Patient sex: M
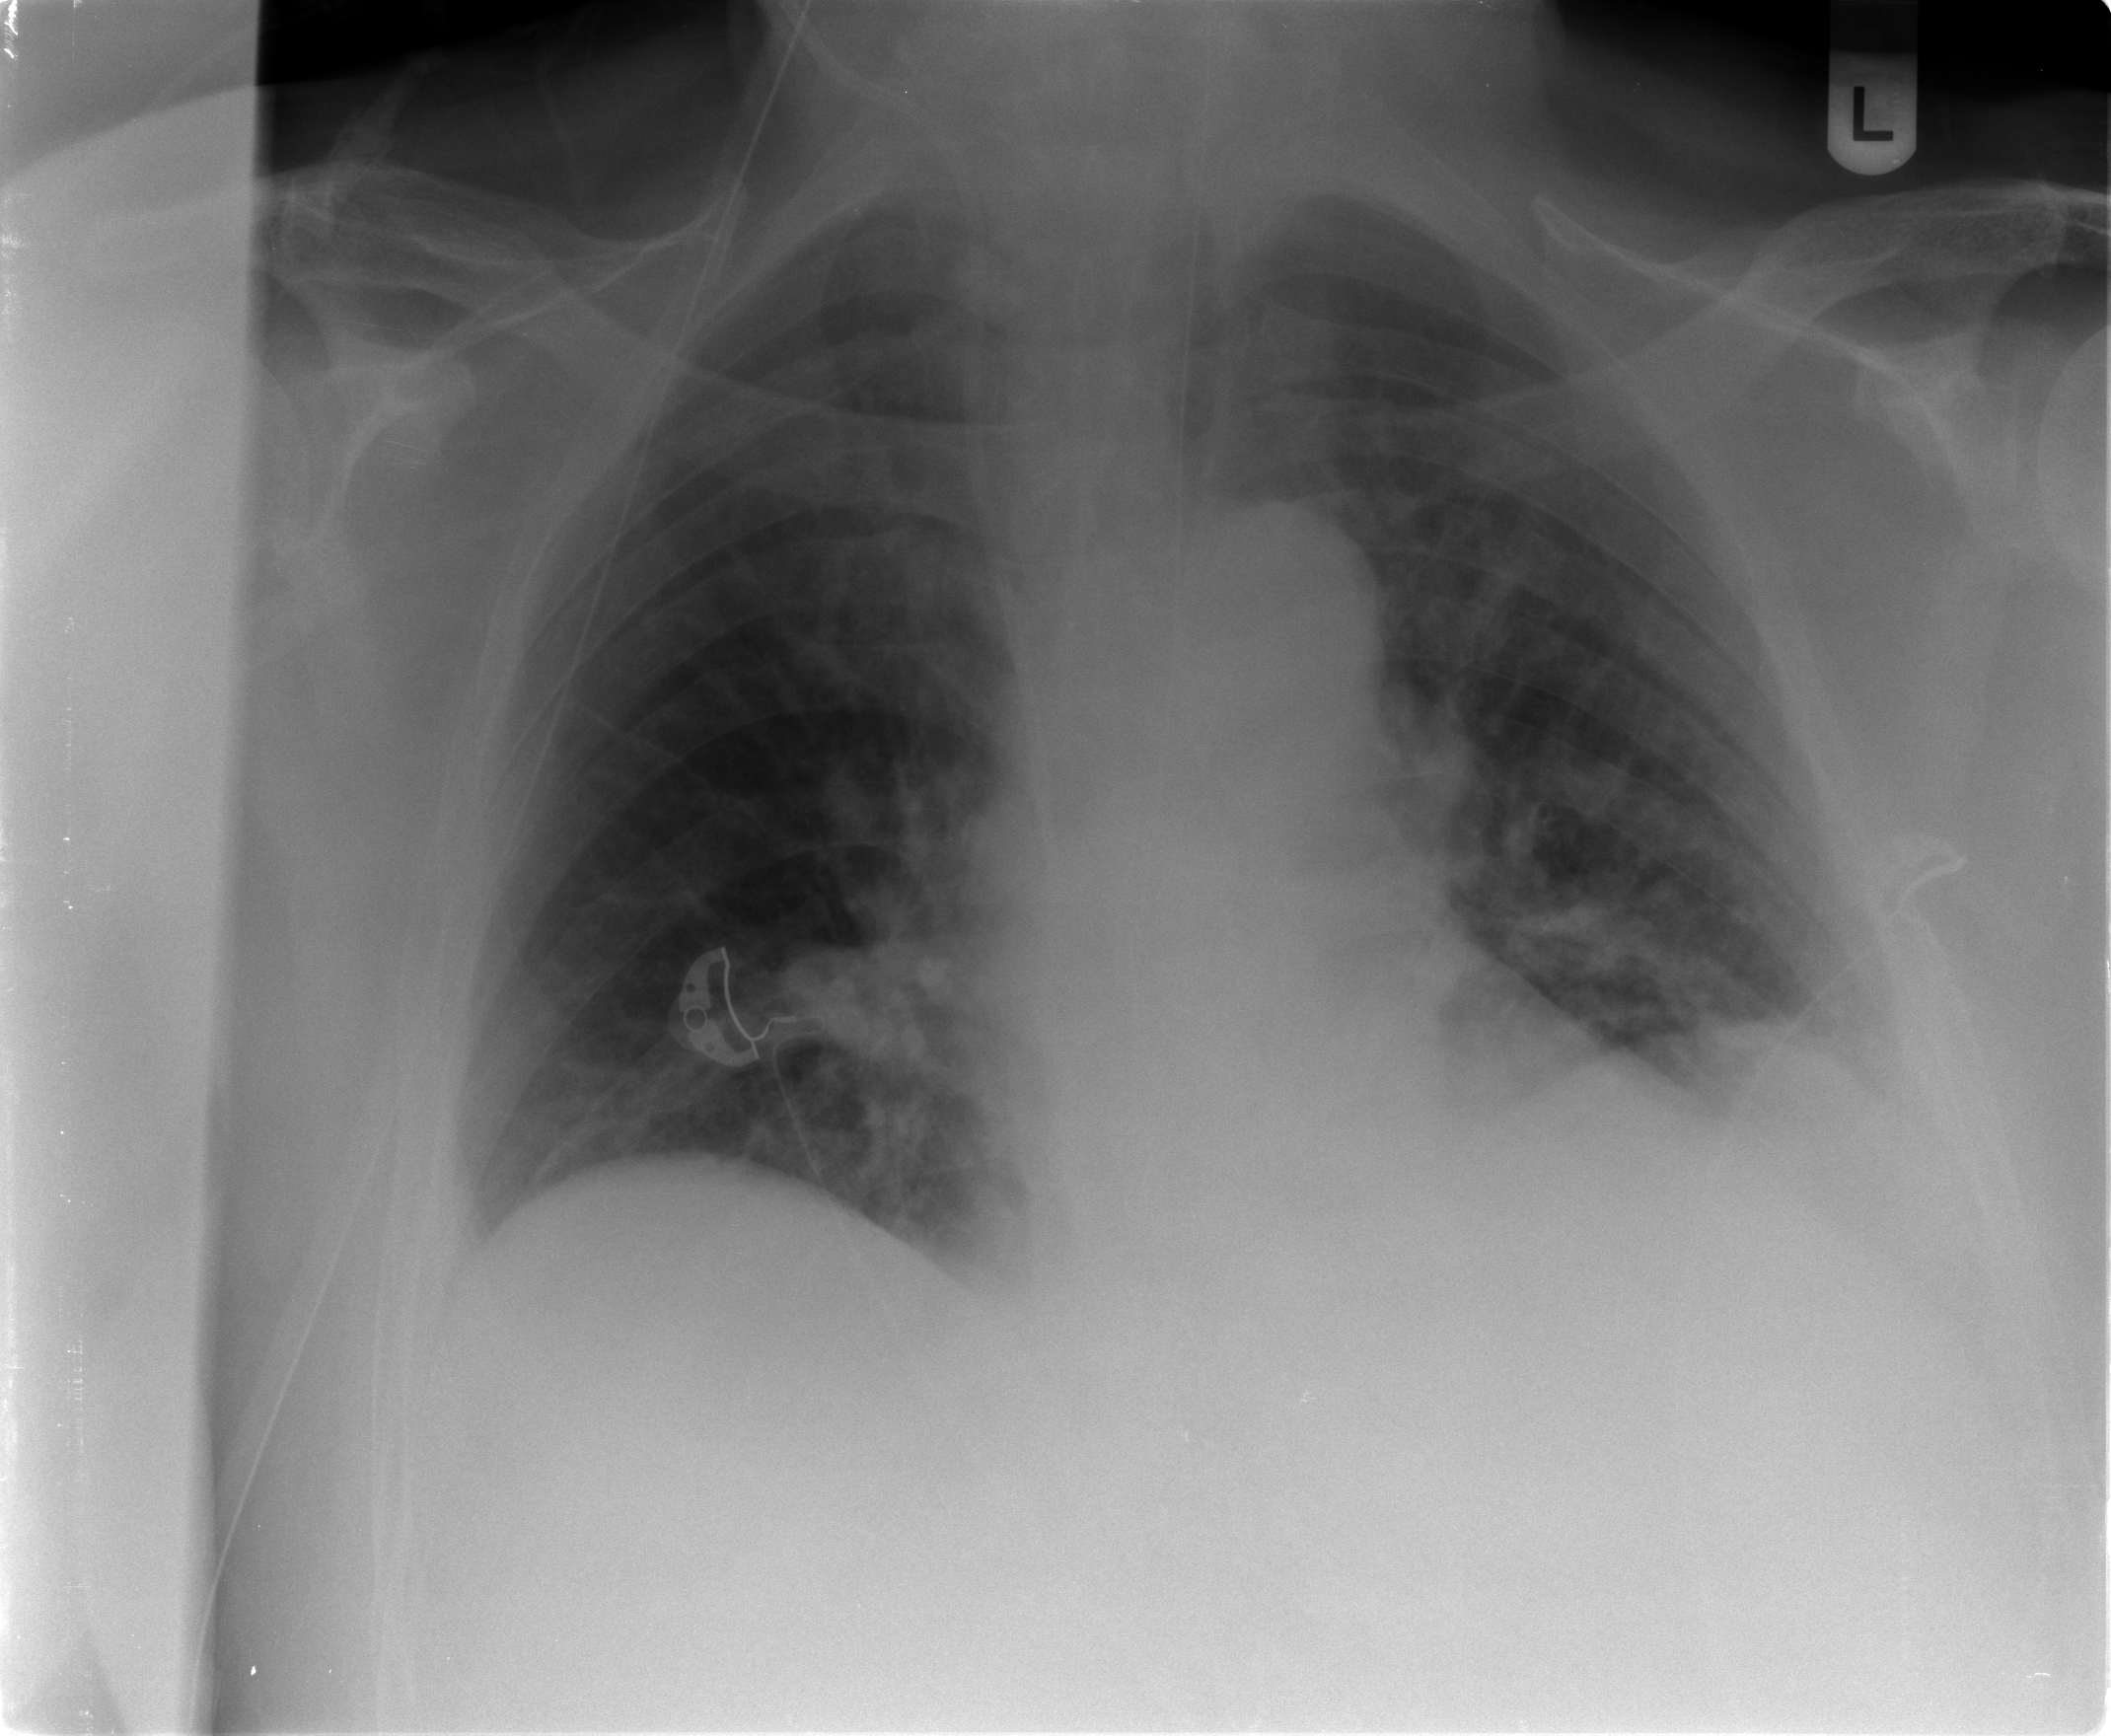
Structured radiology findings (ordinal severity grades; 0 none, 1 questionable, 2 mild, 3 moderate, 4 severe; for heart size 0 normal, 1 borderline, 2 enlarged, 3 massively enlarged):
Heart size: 0
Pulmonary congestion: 2
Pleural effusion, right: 0
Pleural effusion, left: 1
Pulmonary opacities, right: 1
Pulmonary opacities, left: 1
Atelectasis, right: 2
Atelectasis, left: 2